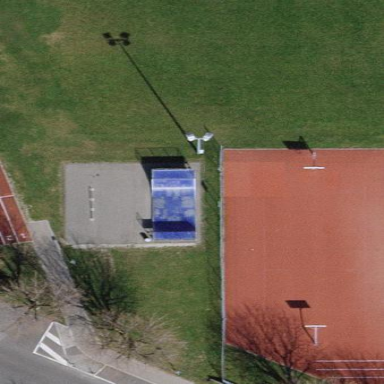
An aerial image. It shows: Tartan basketball court in leisure land pitch.